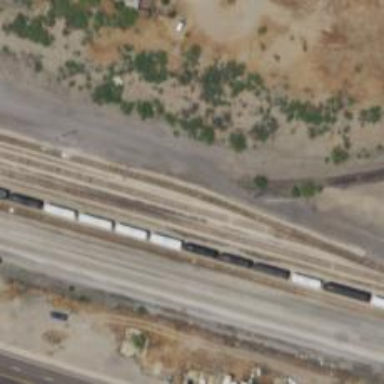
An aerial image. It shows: Railway yard.